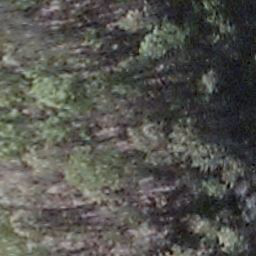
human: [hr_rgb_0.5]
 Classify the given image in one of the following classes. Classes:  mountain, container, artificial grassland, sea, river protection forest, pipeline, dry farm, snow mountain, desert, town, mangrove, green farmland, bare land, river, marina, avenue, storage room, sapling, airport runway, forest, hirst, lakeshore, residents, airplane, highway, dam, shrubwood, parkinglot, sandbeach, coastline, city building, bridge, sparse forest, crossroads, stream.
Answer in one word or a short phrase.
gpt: shrubwood